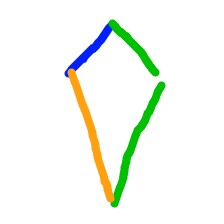
Shape: kite